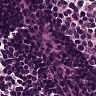
Metastatic tissue present: no